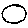
Label: circle